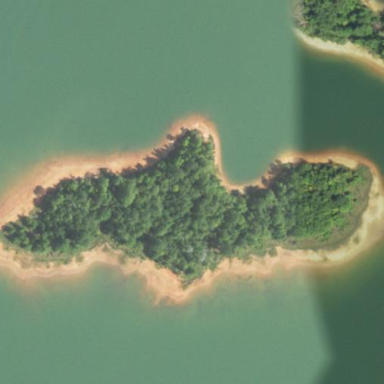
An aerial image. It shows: Island covered with woodland.